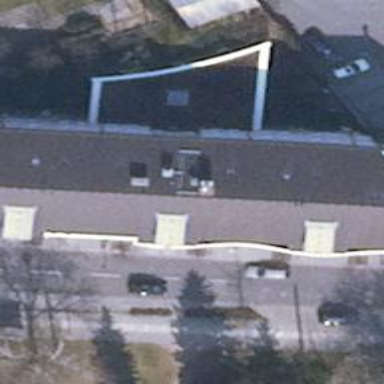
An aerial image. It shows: Beauty shop.